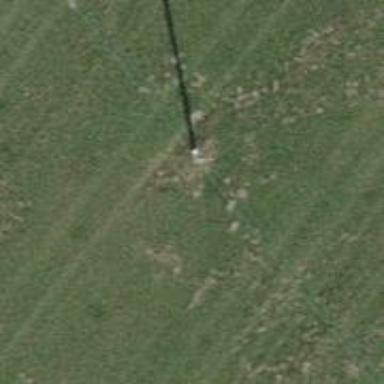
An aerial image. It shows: Power pole.